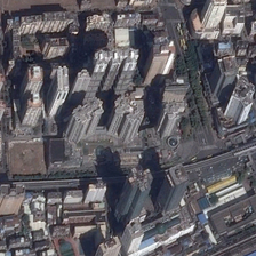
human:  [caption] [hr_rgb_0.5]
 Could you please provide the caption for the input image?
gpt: A road separates the business district, which has several huge buildings.

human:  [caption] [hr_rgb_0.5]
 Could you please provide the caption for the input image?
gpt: There are three high-rise offices and houses, as well as medium-high houses.

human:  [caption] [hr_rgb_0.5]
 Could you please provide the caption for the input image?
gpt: The road divides the business district, which has several huge buildings.

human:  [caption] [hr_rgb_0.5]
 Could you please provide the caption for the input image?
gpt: lots of skyscrapers stands at this commercial area .

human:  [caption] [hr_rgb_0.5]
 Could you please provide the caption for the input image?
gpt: There are three tall offices and houses, as well as medium-height apartments.